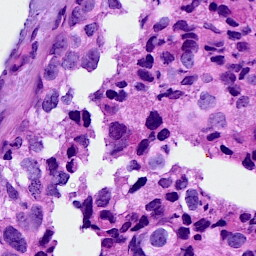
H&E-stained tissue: Breast